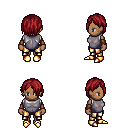
a pixel art fantasy rpg character, female body template, human, dark skin, steel chest armor, gold greaves, brunette bangs hairstyle, cloth bracers, gold boots, four views (front, back, left, right), 2x2 character sprite sheet, small pixel art, hard edges, no anti-aliasing